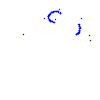
Particle: proton